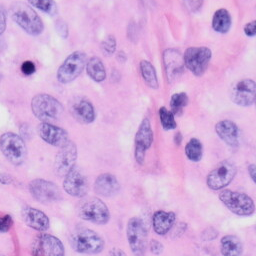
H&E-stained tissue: Skin